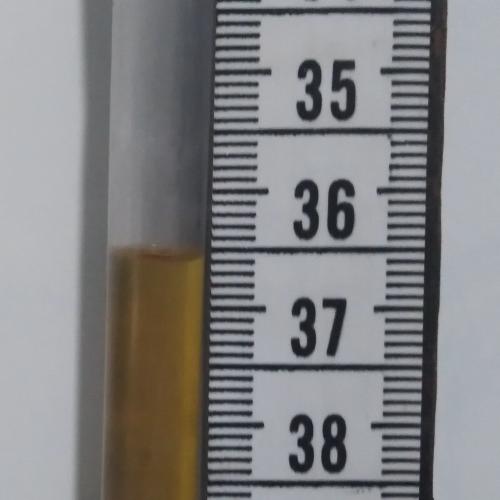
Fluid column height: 36.6 cm